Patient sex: M
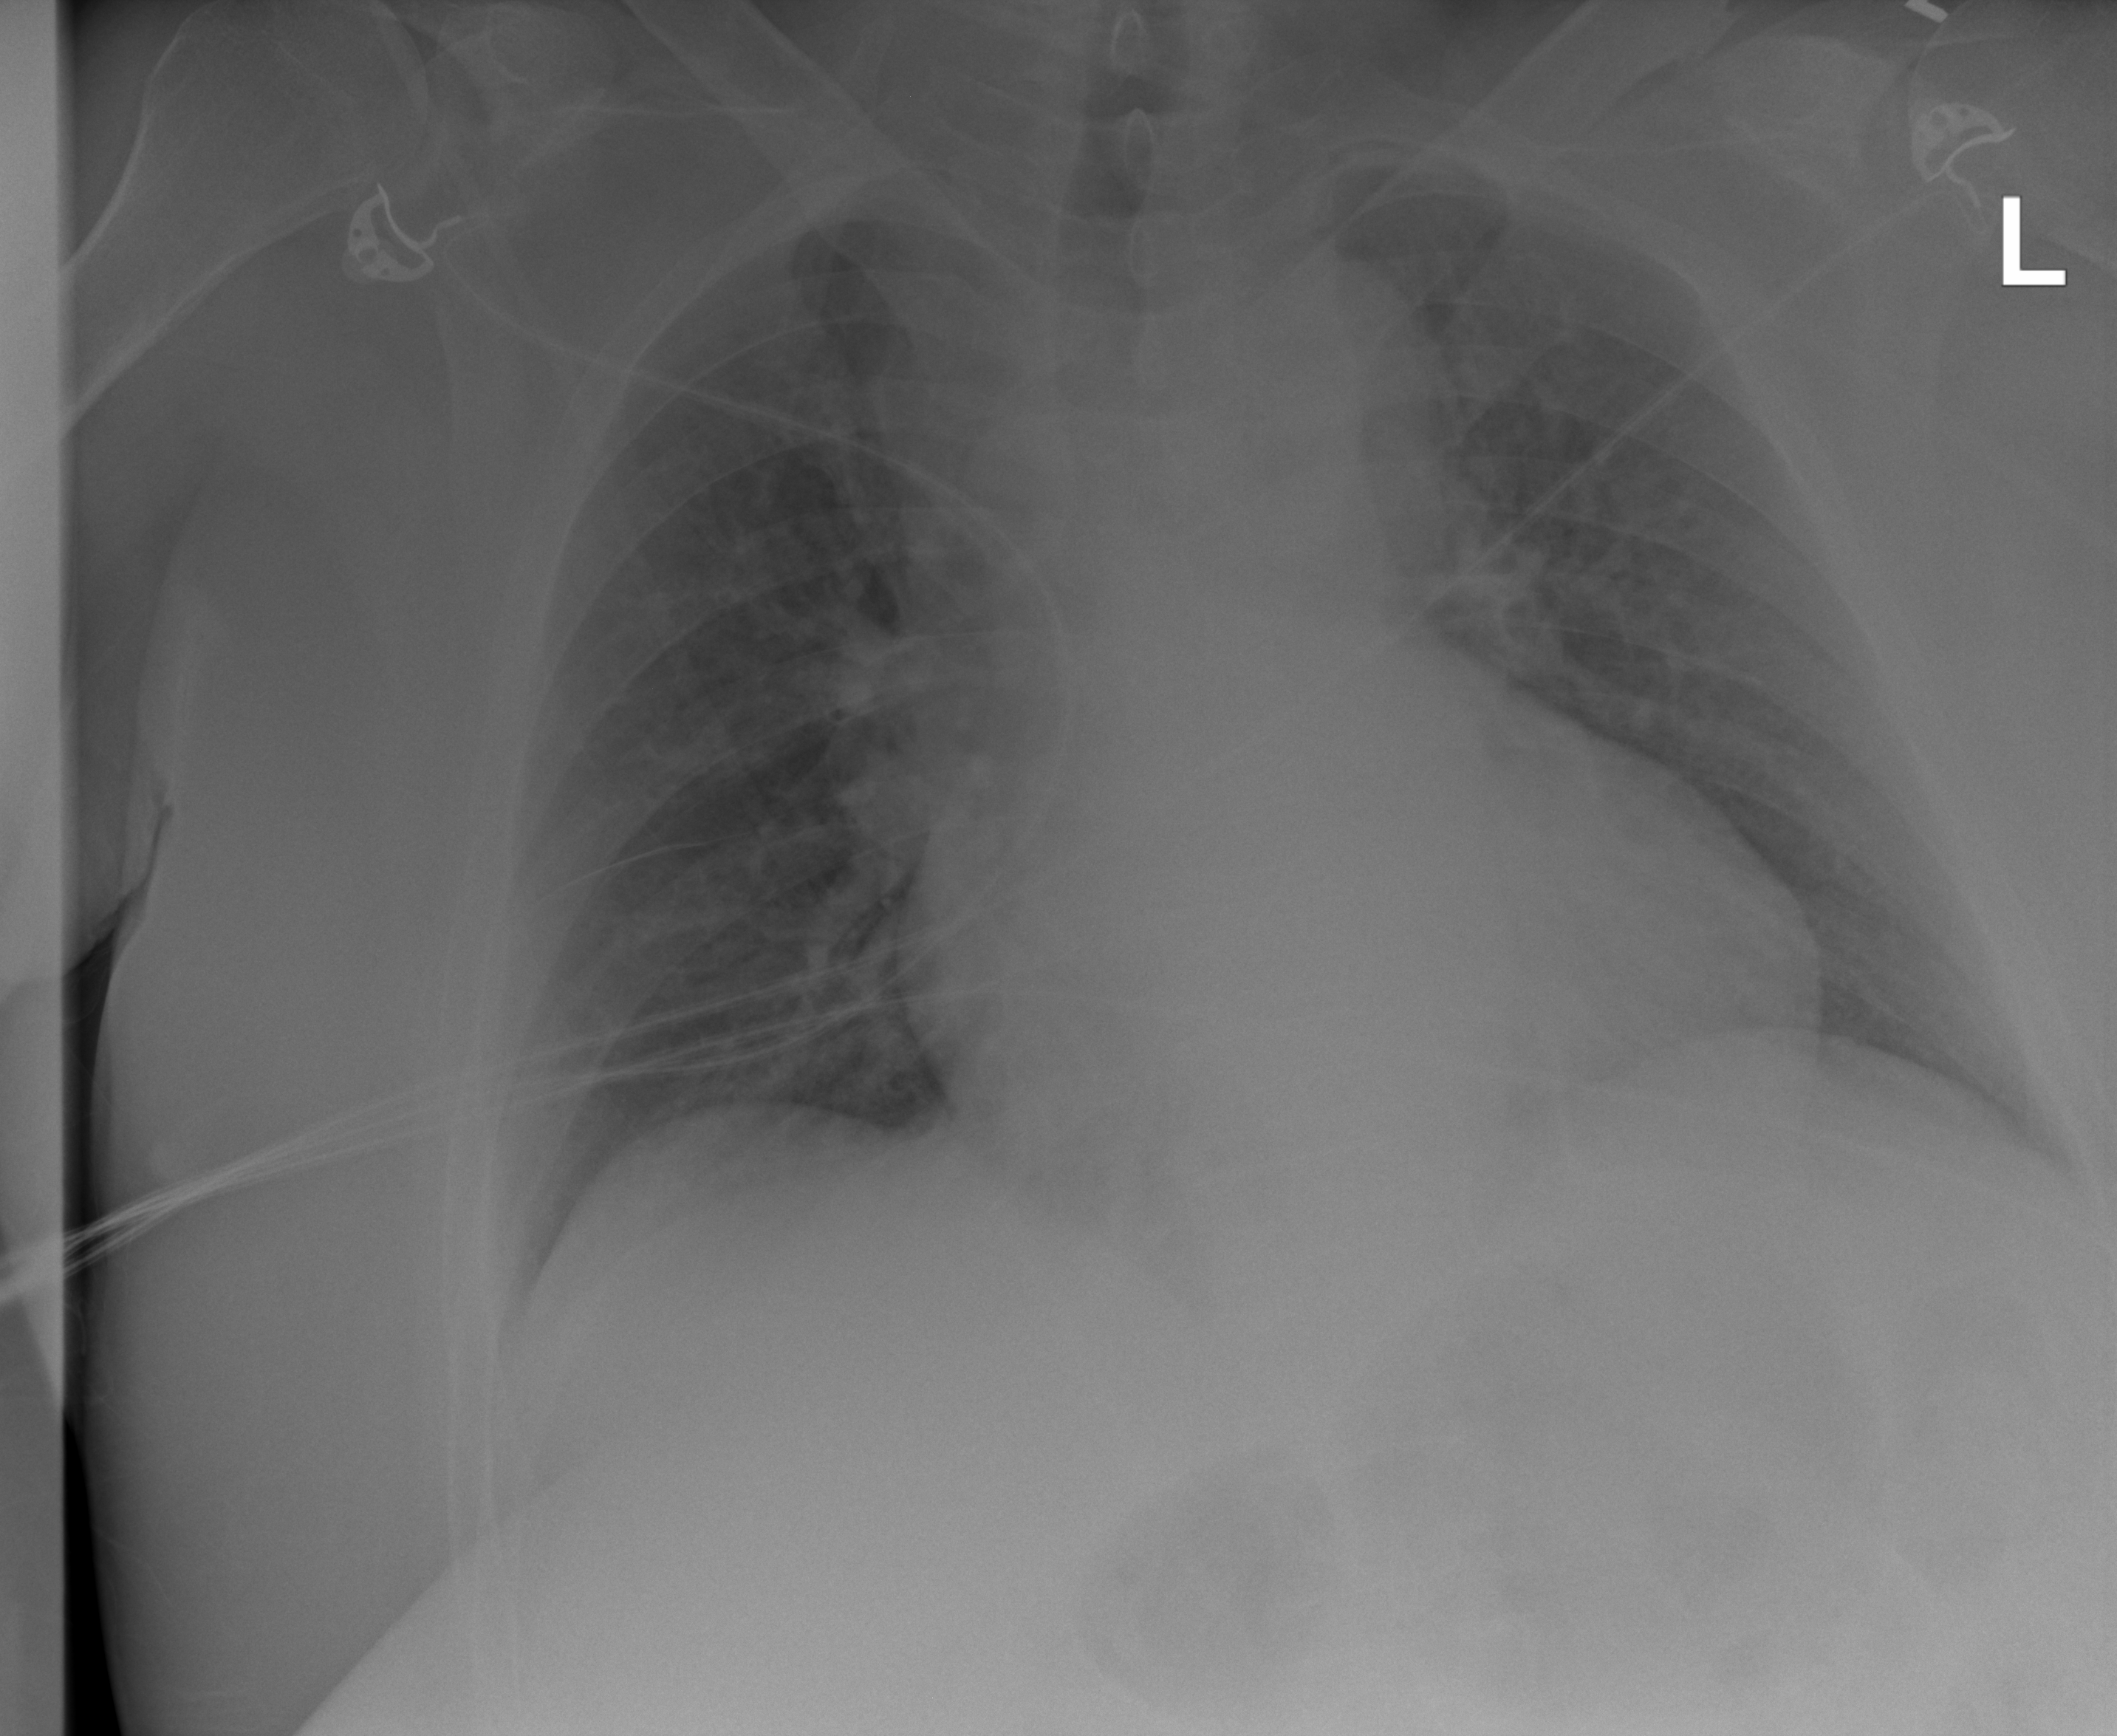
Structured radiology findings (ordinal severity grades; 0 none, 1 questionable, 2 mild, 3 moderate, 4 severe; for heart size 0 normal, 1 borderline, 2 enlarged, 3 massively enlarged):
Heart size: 2
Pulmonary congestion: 2
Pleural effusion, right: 0
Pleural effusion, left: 0
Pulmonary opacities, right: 0
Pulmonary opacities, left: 0
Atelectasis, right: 0
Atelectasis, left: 0